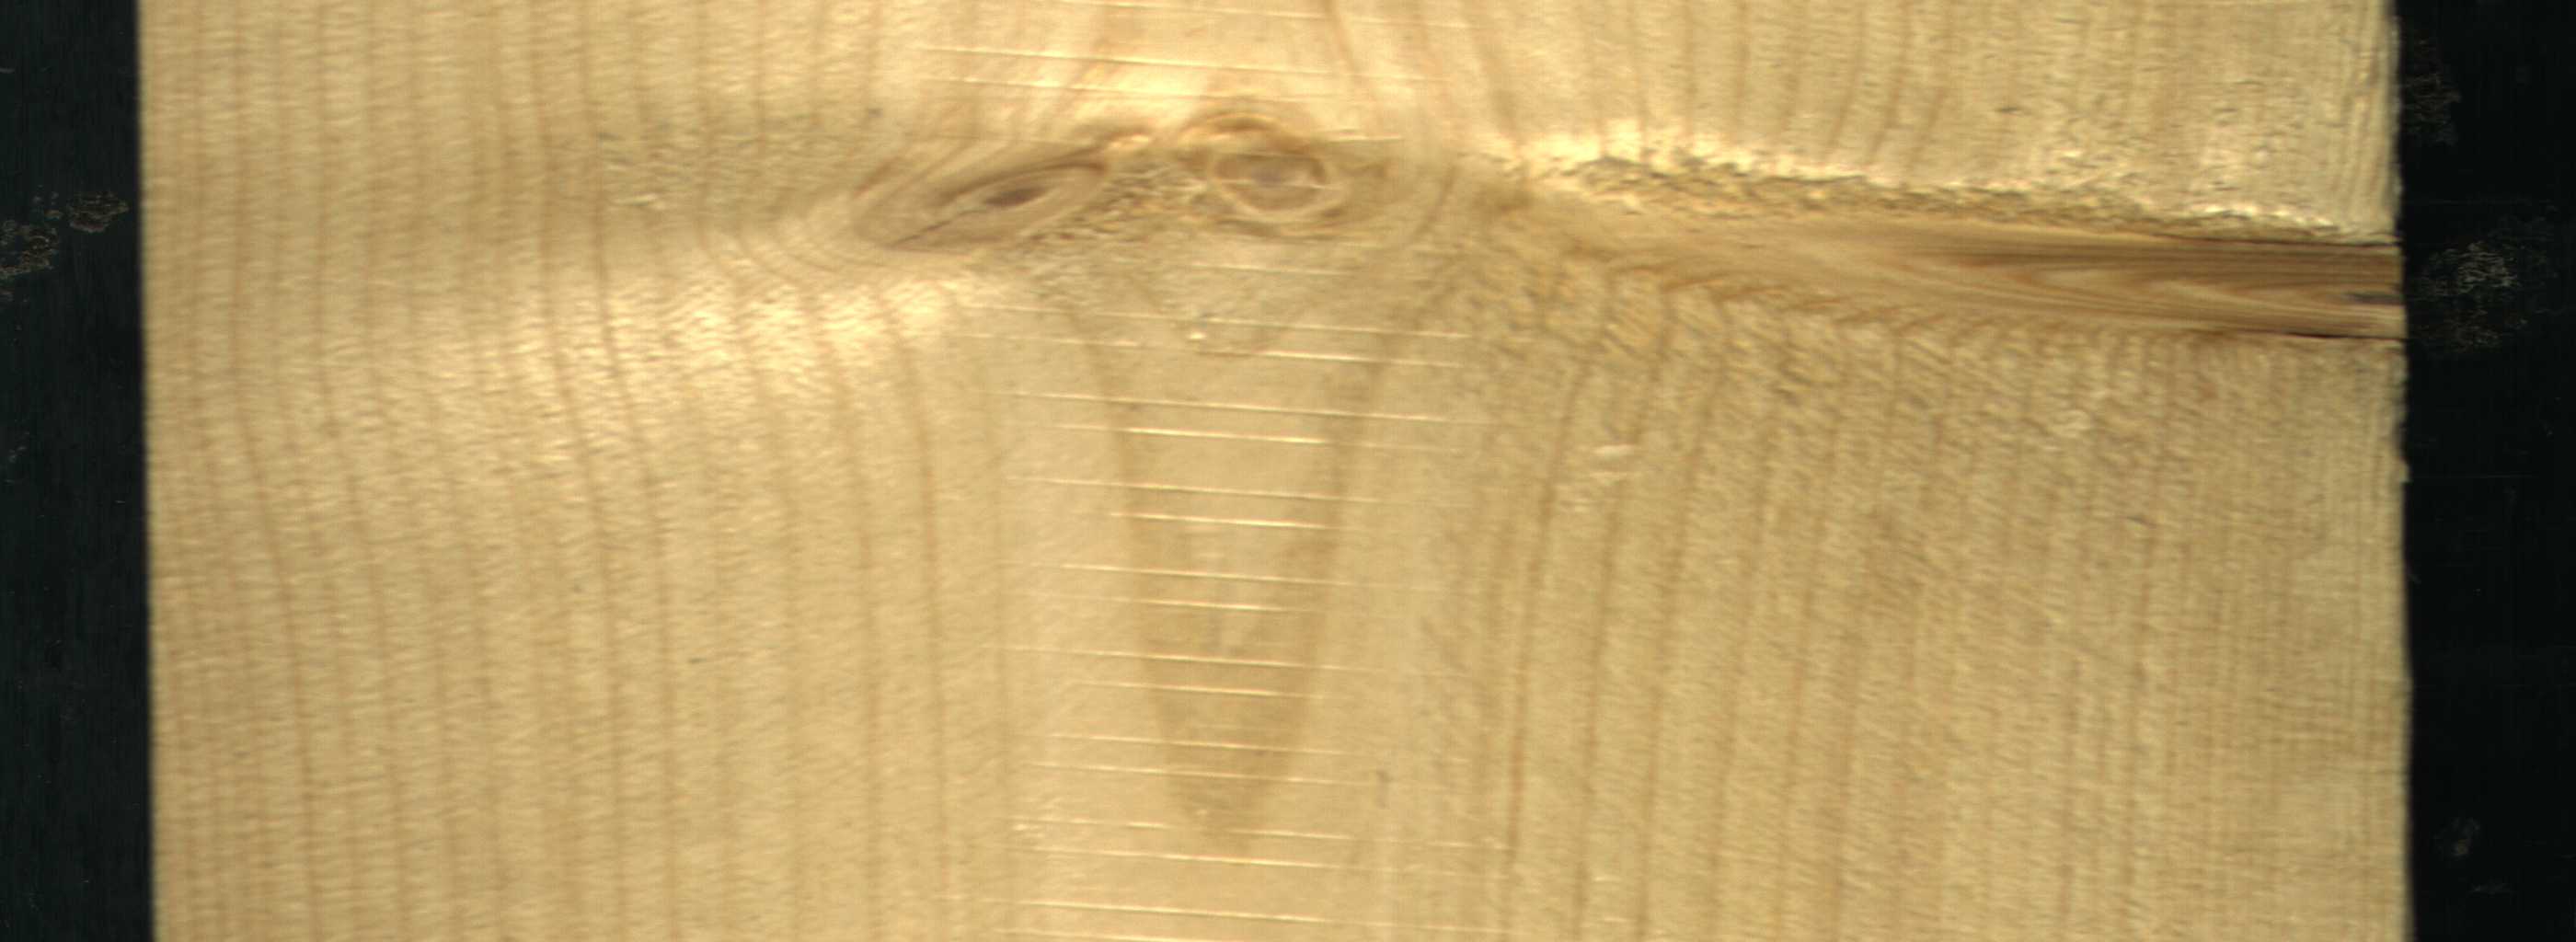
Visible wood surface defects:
Live_Knot
Live_Knot
Live_Knot